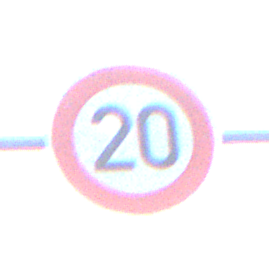
Verkehrszeichen: Geschwindigkeit20
Umgebung: Outdoor, Urban
Tageszeit: SunriseSunset
Wetter: PartlyCloudy
Licht: Natural
Jahreszeit: NotSpecified
Kontrast: LowContrast